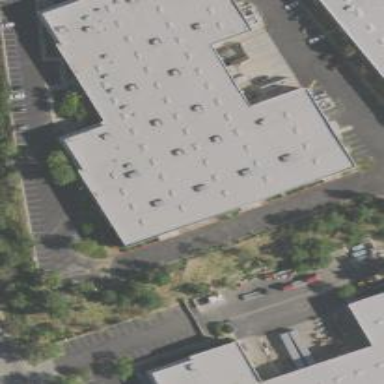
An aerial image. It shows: Warehouse building.